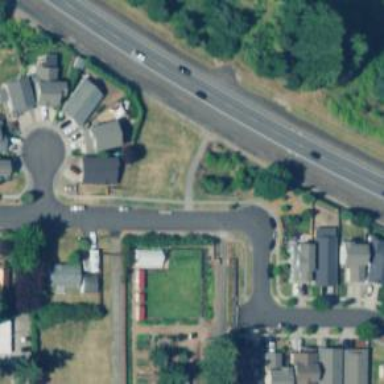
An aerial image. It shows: Residential road with asphalt surface. Sidewalk is present on the left side.